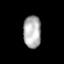
Tissue: lung
Cell type: Epithelial cells
Senescence score: 0.1629
Nuclear area (px): 561
Mean DAPI intensity: 177.645